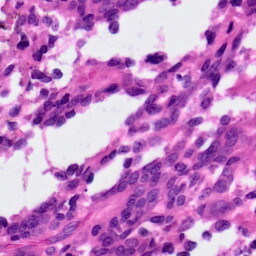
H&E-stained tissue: Ovarian